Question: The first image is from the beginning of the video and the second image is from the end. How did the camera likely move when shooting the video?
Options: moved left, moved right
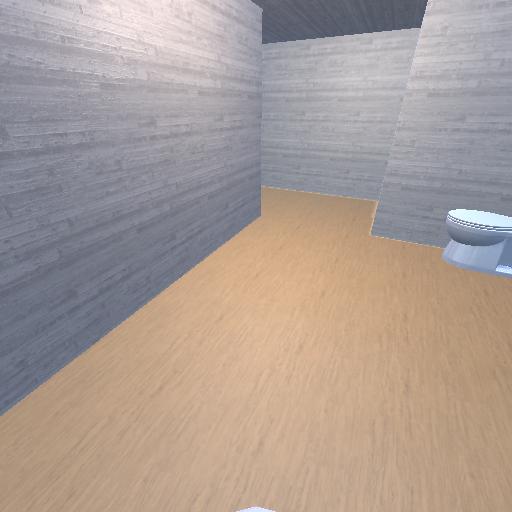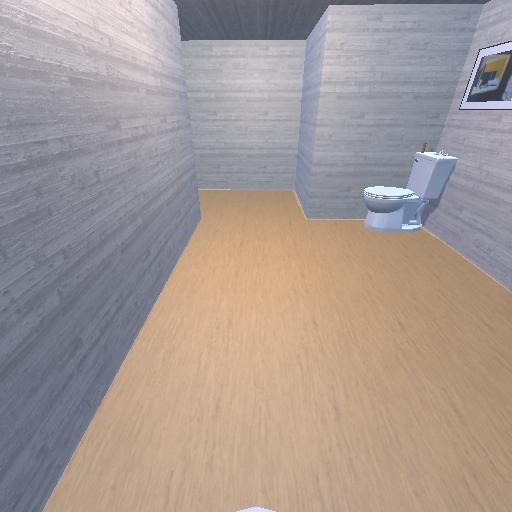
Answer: moved left